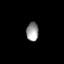
Tissue: prostate
Cell type: T cells
Senescence score: 0.7006
Nuclear area (px): 223
Mean DAPI intensity: 153.744